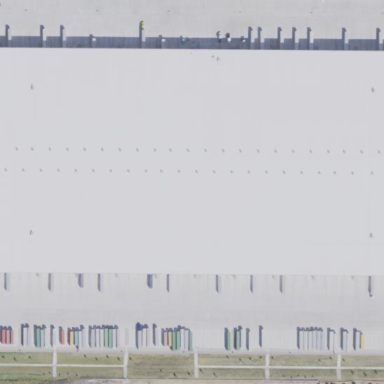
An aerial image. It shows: Warehouse.